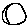
Label: moon